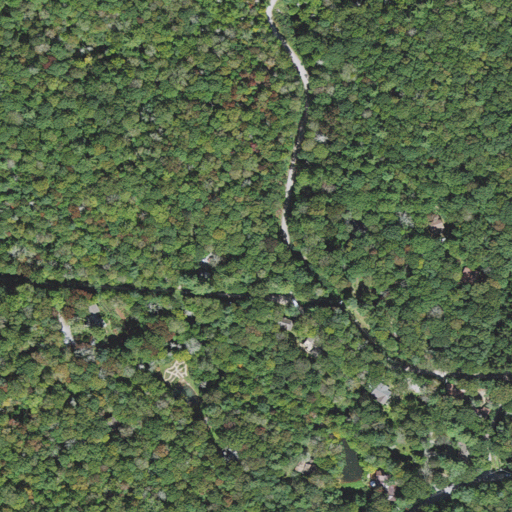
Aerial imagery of gap in North Carolina named Broadway Gap containing mixed forest, open development, deciduous forest, and low intensity development